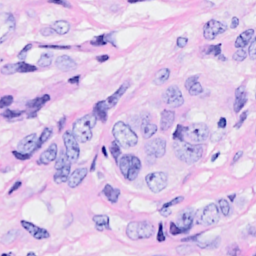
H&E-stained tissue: Breast